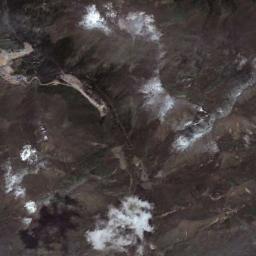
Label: cloud